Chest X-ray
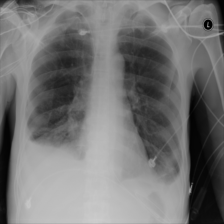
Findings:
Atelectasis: positive
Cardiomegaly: negative
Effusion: positive
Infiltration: negative
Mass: negative
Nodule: negative
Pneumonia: negative
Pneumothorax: negative
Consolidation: positive
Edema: negative
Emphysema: negative
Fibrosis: negative
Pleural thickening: positive
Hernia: negative